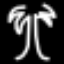
Label: palm tree